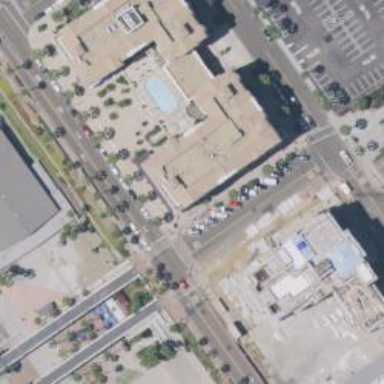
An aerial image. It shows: Hotel building.